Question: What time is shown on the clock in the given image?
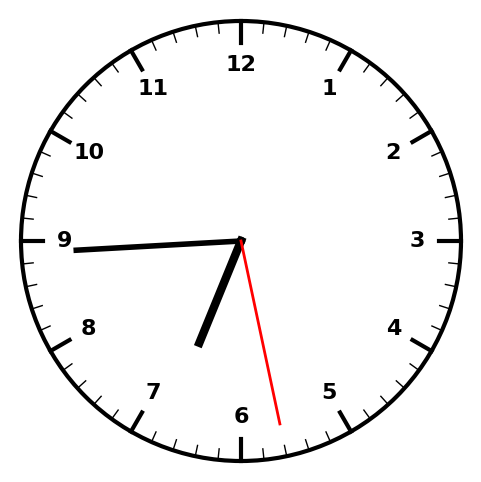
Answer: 06:44:28